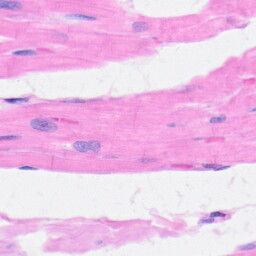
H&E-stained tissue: Heart